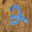
Label: 2